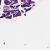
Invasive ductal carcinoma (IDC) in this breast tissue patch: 0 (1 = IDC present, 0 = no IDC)